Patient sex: F
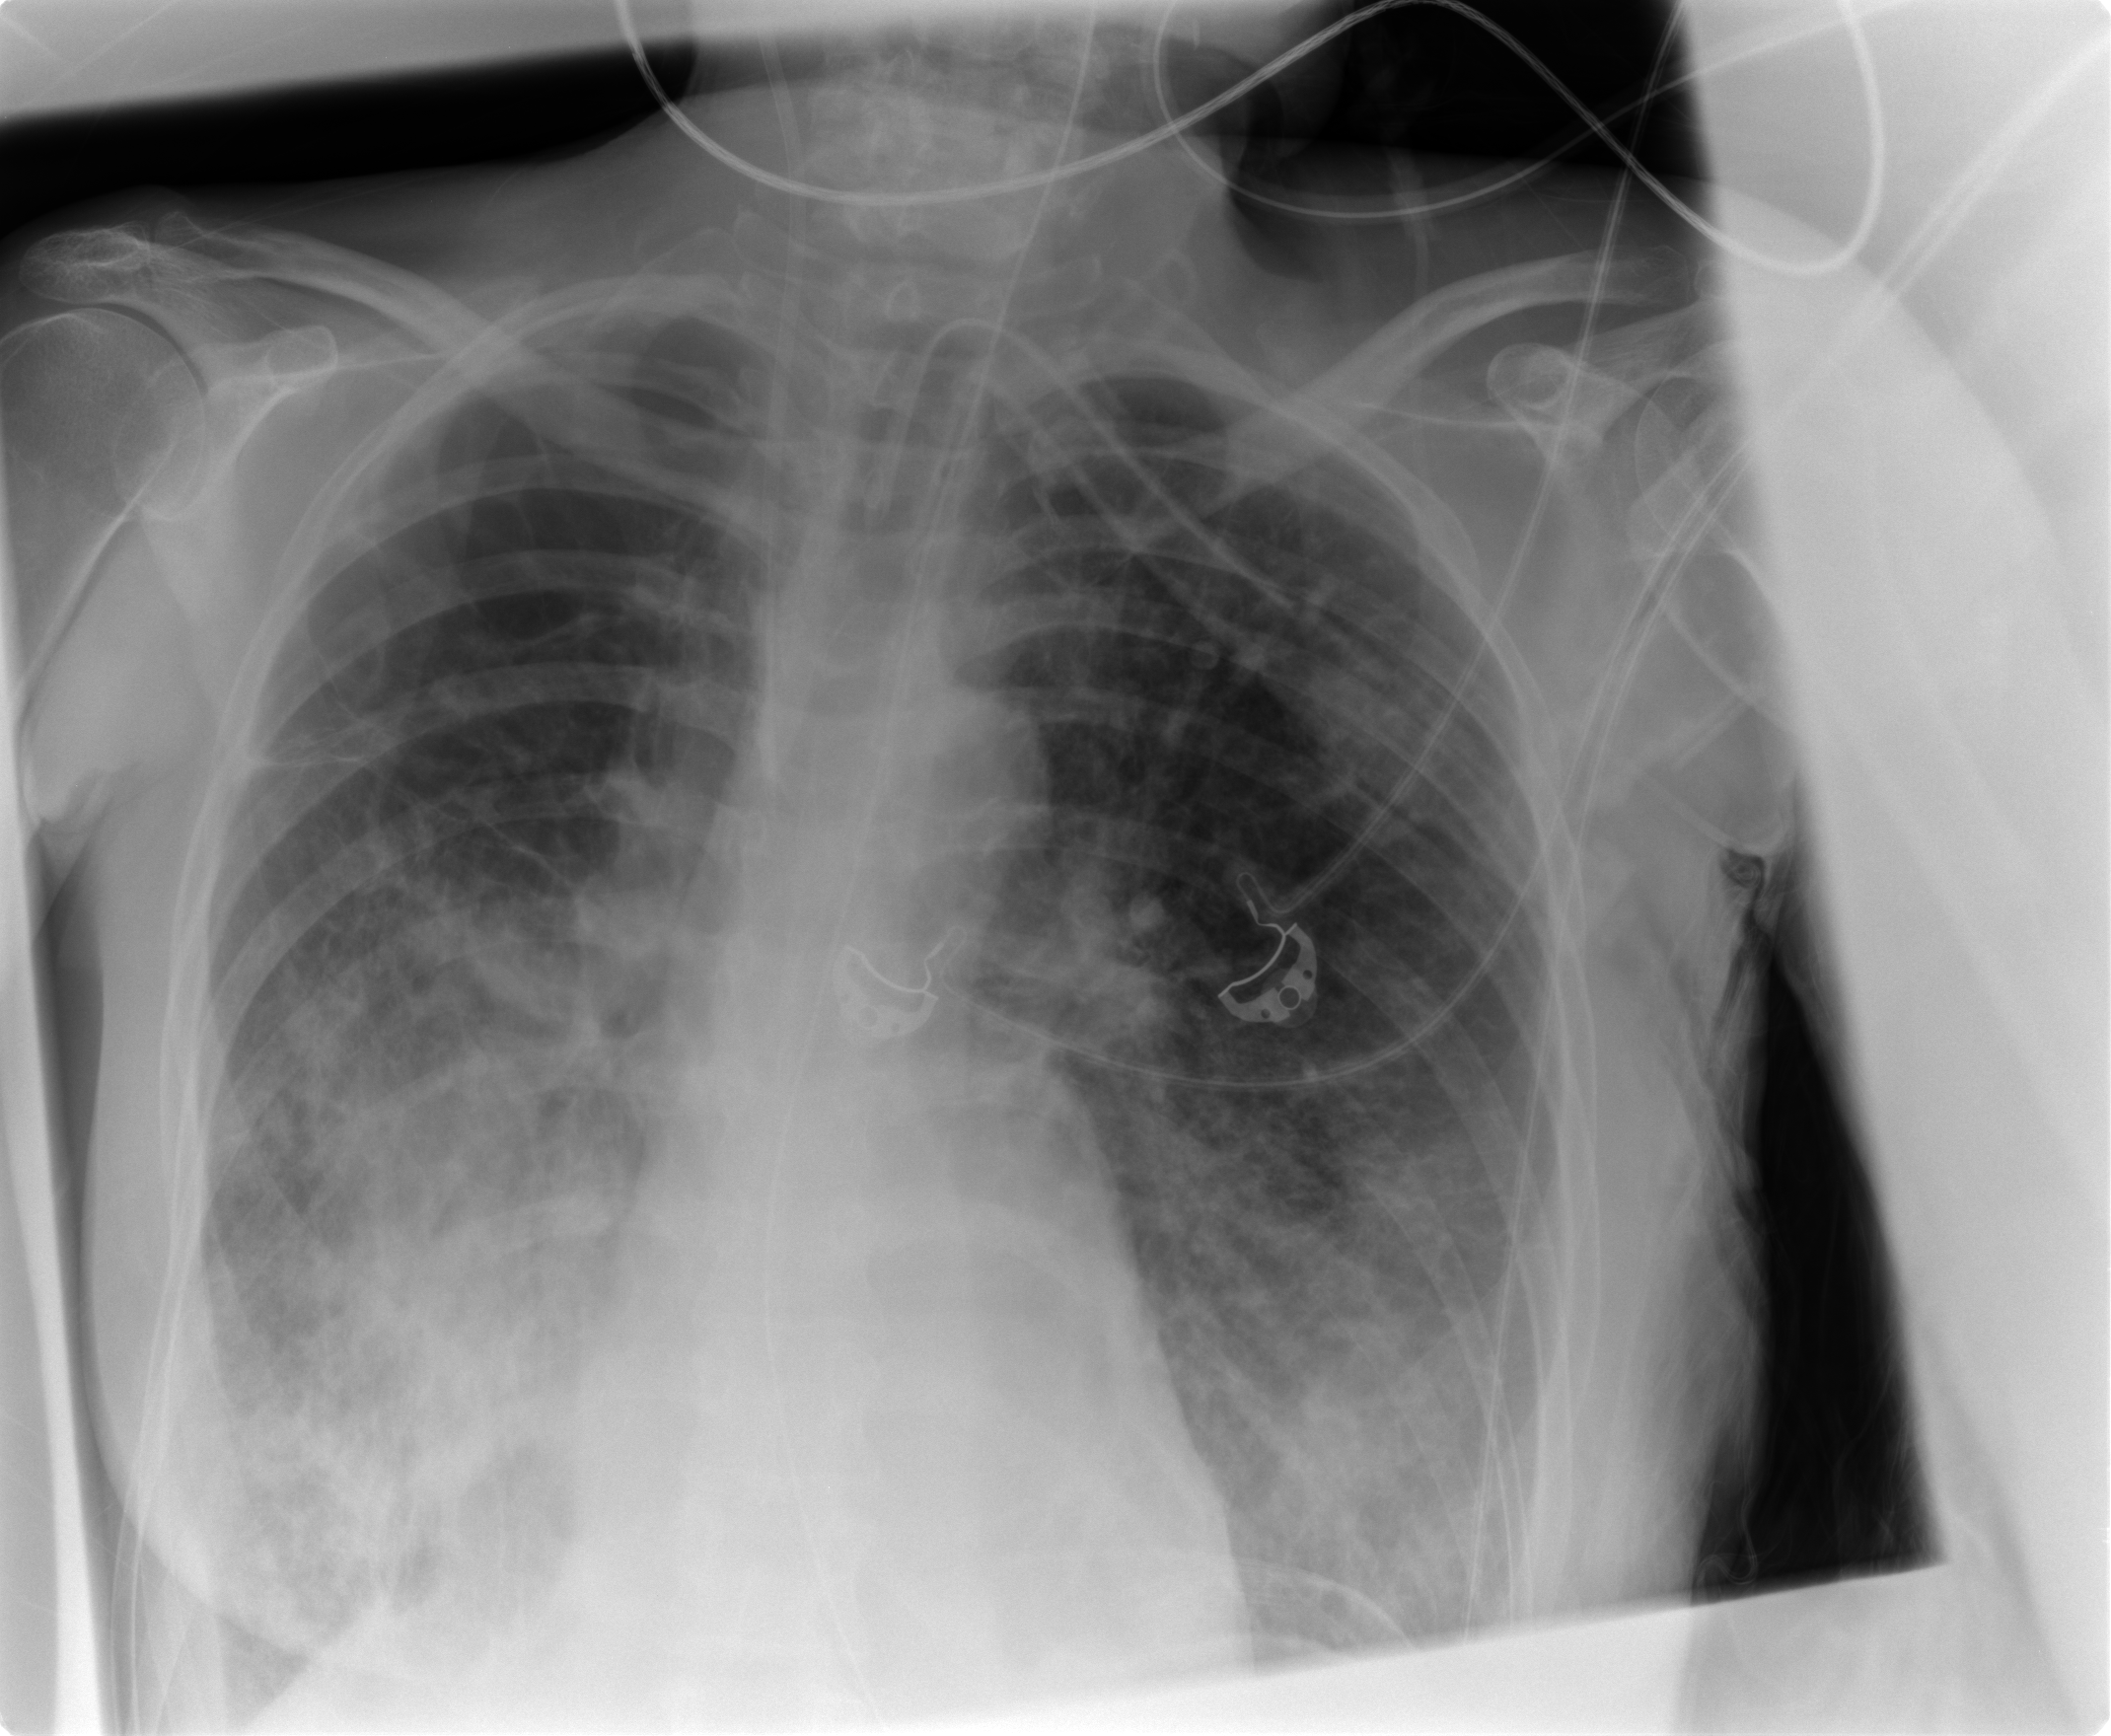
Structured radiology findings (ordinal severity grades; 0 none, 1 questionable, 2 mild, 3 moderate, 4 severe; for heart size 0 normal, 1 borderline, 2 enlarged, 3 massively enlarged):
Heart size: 0
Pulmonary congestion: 0
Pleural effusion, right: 2
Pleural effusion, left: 0
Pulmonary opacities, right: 3
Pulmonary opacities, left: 2
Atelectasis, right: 3
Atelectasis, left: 3